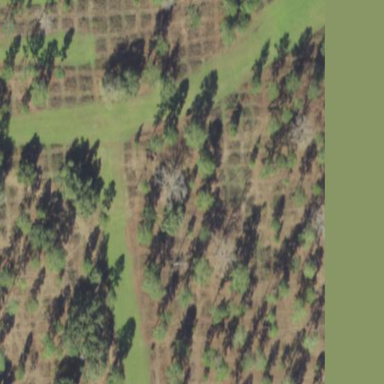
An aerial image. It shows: Orchard.